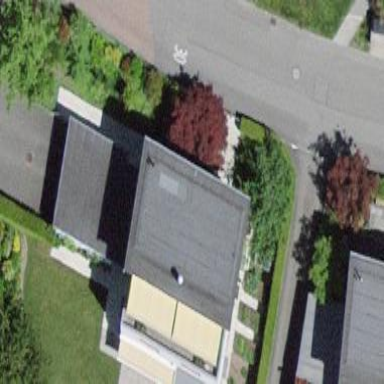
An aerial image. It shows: Flat-roofed building.